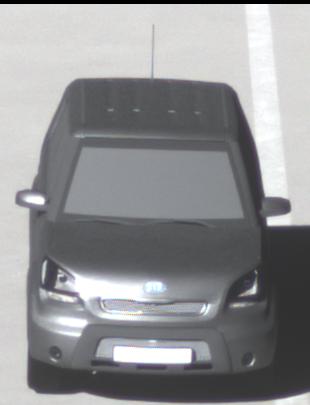
Make: KIA
Model: Soul 1.6
Detailed model: Soul (AM)
Model produced from: 2009/02
Model produced until: 2009/11
Doors: 5
Color: gray
Road condition: dry road
Daytime: morning or afternoon
Contrast: high contrast